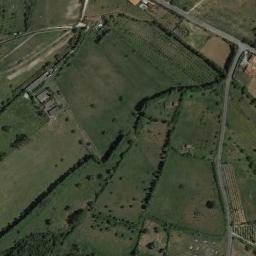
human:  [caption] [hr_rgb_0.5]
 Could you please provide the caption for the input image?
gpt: There are many plants on the terrace .

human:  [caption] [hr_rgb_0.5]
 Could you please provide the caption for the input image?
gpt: Many irregularly shaped brown and green mixed farm fields with several paths and many buildings .

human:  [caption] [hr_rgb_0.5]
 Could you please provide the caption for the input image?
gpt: The green terrace is next to some trees .

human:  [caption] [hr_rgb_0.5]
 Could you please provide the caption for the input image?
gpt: There are several white houses on the terraces .

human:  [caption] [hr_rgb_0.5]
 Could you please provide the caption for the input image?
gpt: There are some green terraces of different sizes .